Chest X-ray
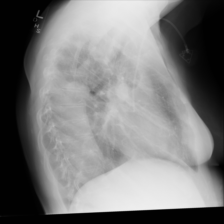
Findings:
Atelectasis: negative
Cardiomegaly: negative
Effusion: negative
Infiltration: positive
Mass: negative
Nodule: positive
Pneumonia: negative
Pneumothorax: negative
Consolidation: negative
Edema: negative
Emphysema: negative
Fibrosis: negative
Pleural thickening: negative
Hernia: negative